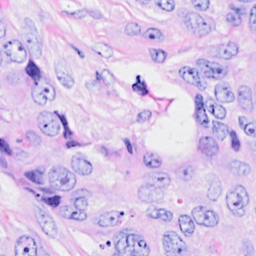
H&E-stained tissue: Breast